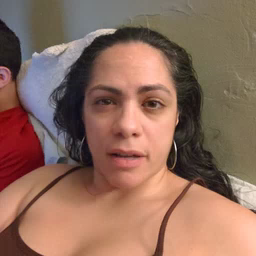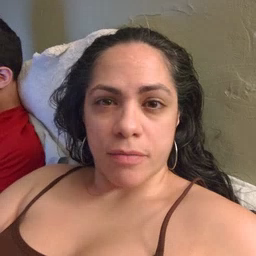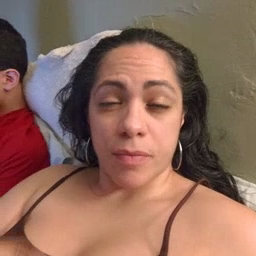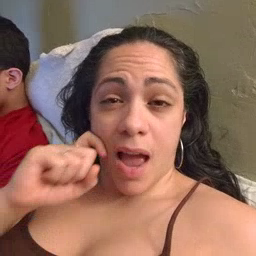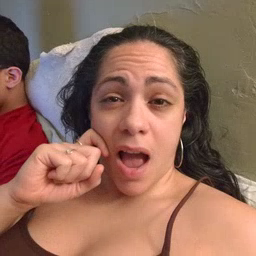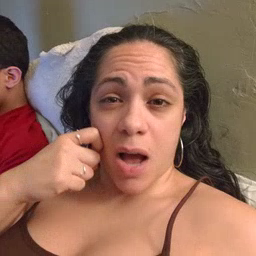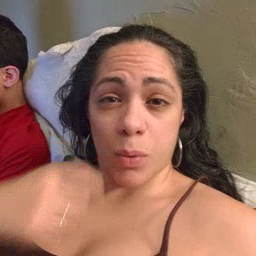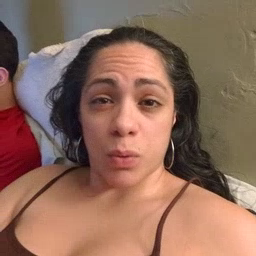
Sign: apple